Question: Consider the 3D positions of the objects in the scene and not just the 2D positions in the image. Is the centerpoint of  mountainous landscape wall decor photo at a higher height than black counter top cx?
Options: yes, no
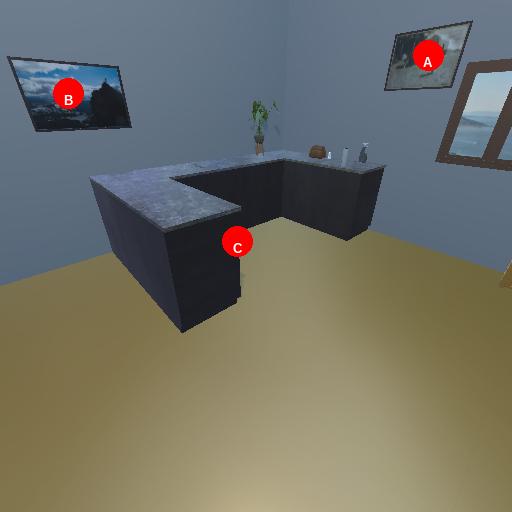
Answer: yes